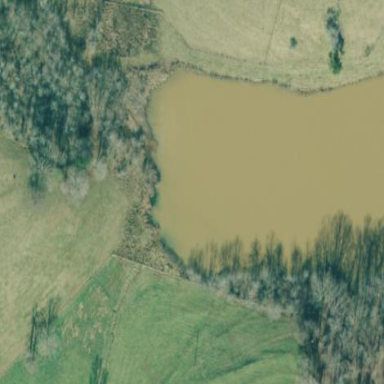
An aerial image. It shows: Reservoir surrounded by water.